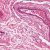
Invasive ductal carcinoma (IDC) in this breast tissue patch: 0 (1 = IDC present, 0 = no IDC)